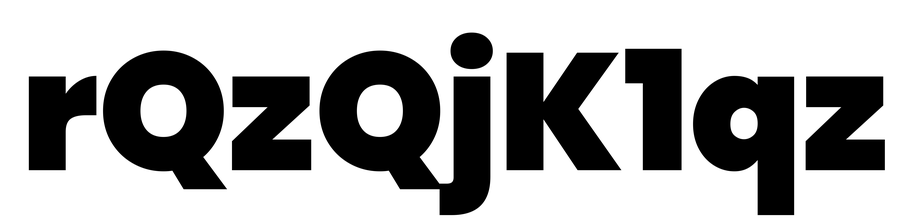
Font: Poppins-Black